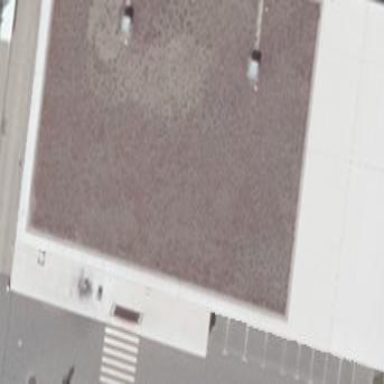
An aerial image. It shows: Part of building.